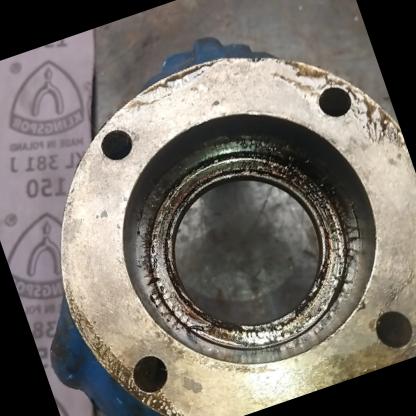
Klasa: inne